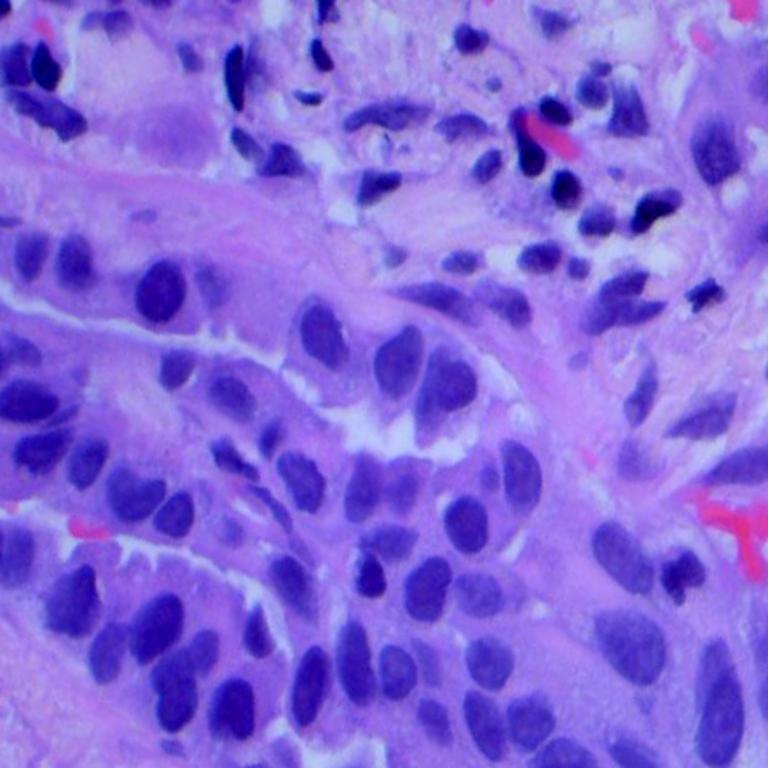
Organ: lung
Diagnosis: adenocarcinomas